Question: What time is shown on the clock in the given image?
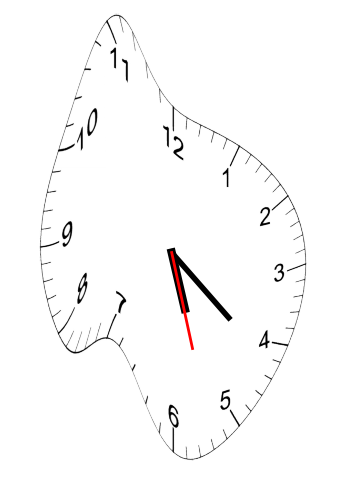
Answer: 05:21:27